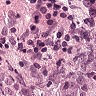
Metastatic tissue present: yes